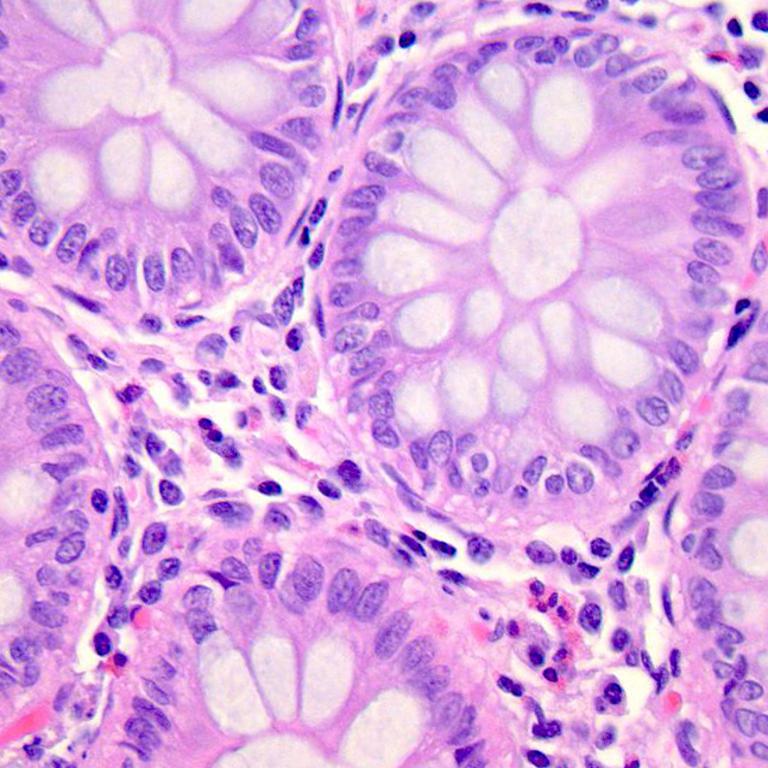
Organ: colon
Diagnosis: benign